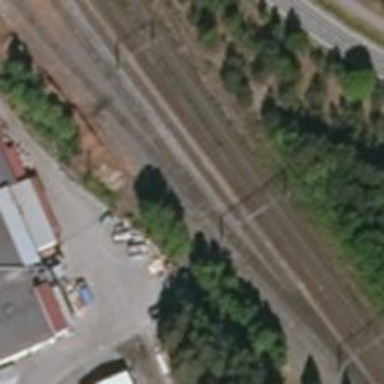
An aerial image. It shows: Wedge is used for the railway derail.